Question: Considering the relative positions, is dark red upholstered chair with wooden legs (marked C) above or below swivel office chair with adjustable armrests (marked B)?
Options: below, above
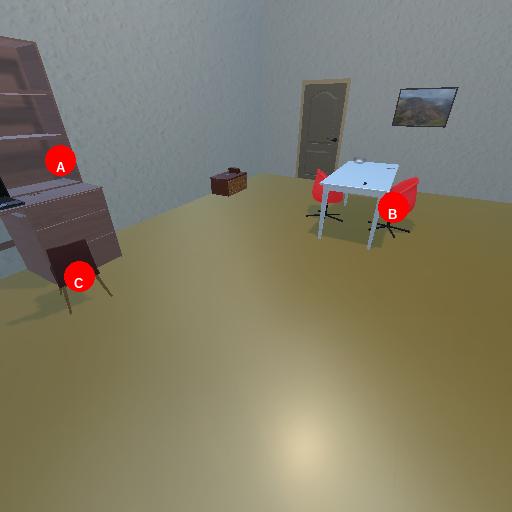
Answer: below